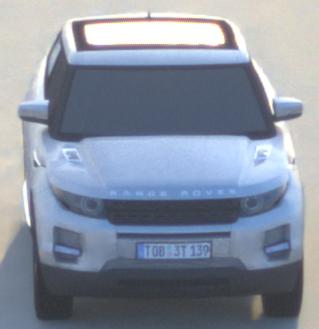
Make: Land Rover
Model: Range Rover Evoque 2.0 Si4
Detailed model: Range Rover Evoque (I)
Model produced from: 2011/08
Model produced until: 2013/11
Doors: 5
Color: white
Road condition: dry road
Daytime: sunrise or sunset
Contrast: medium contrast